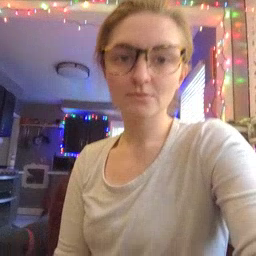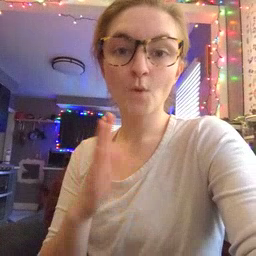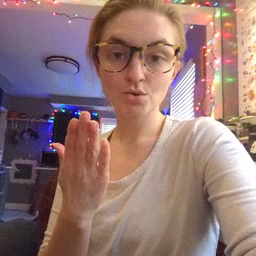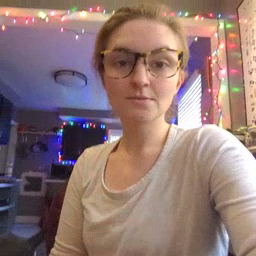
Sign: book